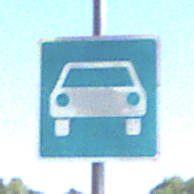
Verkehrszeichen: Kraftfahrstrasse
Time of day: Midday
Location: Outdoor (Nature)
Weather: Clear
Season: NotSpecified
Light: Natural